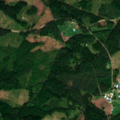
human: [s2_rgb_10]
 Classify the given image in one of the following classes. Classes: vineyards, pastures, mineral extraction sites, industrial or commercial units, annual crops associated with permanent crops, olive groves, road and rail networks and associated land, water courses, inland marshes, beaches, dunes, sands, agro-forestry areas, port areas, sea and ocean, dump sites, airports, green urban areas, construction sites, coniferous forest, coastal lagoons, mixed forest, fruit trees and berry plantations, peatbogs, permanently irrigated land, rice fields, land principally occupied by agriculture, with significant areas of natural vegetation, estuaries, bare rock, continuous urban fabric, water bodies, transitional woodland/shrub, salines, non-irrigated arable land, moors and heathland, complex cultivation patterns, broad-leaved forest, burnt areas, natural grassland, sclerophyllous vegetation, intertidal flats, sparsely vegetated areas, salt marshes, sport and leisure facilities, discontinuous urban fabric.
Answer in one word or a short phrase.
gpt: land principally occupied by agriculture, with significant areas of natural vegetation, coniferous forest, mixed forest